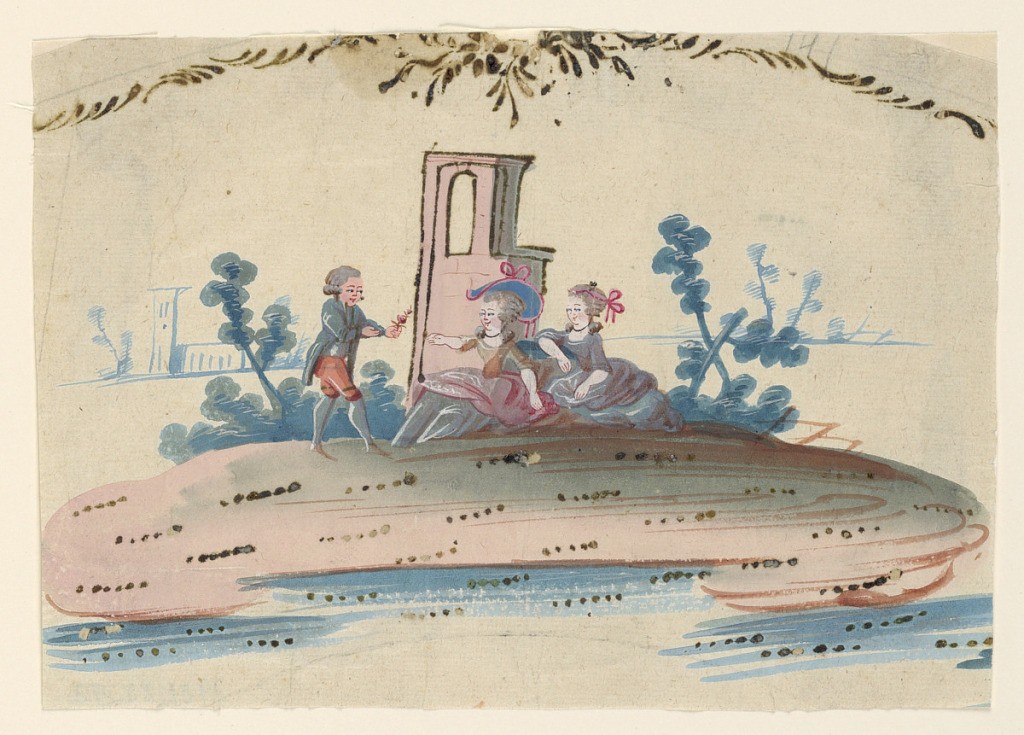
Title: Design for the Emrboidery of a Man's Waistcoat
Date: ca. 1785
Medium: Brush and gouache on paper
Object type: Drawing
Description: A small island with a tower in the foreground. Two girls seated at right, a boy walking towards them at left. Small trees in the middle-distance. At horizon, on mainland, a house with a tower at left.